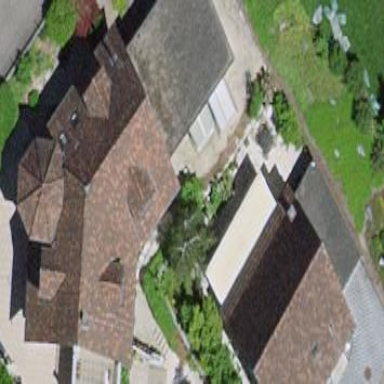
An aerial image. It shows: View of roof of building.